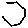
Label: hexagon